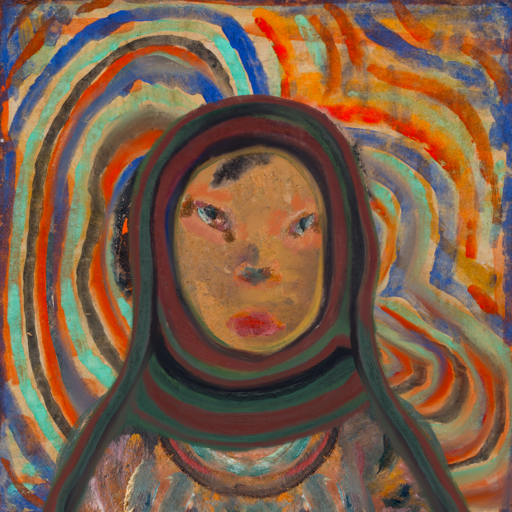
Background: Sisters, Head And Neck Front: In_The_Sun, Face Front: Boggyland, Bust: Boggyland, Hair Front: Childish, Head Accessory: After_Raid_Scarf, Second Necklace: Blank, Necklace: Blank, Baby: Blank